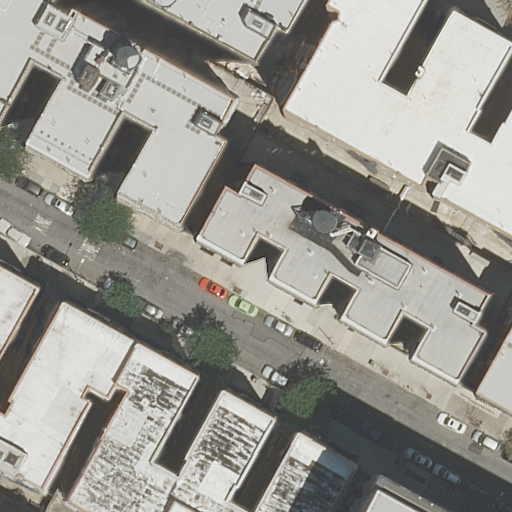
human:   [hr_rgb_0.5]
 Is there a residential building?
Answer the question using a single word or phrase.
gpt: yes

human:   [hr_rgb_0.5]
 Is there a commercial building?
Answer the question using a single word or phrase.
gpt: no

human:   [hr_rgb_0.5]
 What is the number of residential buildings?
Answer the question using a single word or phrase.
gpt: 8

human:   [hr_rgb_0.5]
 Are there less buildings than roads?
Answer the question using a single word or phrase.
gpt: no

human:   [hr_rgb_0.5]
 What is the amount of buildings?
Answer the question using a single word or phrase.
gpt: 8

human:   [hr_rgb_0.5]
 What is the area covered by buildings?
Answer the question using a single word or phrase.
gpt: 3784m2

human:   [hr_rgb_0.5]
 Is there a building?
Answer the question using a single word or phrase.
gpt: yes

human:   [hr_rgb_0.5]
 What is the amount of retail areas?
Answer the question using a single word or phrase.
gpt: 1

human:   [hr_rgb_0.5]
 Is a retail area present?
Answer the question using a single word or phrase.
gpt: yes

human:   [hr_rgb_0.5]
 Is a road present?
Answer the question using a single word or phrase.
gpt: yes

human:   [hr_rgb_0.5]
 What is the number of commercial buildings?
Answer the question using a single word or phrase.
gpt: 0

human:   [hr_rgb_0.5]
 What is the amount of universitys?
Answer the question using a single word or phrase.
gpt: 2

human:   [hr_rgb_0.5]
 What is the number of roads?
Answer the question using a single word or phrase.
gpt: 2

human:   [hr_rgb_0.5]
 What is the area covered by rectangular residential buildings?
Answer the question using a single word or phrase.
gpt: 184m2

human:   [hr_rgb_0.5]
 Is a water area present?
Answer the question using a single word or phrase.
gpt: no

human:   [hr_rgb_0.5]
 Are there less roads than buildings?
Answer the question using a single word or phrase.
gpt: yes

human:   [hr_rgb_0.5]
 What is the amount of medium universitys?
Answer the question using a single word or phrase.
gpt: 0

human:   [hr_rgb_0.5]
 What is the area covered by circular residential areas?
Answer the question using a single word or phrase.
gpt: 0m2

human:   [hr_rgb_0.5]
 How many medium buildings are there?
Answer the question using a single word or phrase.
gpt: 0

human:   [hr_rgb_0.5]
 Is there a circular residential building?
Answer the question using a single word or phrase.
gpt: no

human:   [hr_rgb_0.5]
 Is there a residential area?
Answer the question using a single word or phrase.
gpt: yes

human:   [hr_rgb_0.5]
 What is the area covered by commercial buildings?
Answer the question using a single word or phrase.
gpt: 0m2

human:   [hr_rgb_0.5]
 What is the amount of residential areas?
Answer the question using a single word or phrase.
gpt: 1

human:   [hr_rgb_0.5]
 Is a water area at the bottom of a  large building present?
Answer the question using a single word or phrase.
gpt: no

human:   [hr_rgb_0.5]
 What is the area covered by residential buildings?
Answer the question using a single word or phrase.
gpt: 3784m2

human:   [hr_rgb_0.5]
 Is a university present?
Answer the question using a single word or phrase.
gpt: yes

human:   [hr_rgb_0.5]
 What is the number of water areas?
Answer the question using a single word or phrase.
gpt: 0

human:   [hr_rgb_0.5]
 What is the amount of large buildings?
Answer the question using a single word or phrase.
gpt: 4

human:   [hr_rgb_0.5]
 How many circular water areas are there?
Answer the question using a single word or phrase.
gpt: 0

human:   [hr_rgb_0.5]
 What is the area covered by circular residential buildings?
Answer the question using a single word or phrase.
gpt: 0m2

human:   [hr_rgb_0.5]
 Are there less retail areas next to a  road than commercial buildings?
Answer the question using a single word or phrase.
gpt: no

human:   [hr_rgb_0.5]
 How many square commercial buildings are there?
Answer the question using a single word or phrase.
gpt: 0

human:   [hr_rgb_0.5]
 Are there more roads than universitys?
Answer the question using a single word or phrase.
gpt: no

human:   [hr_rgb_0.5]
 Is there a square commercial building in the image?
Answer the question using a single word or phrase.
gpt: no

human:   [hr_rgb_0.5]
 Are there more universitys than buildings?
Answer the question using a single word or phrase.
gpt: no

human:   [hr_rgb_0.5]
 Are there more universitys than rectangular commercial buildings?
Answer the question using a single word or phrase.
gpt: yes

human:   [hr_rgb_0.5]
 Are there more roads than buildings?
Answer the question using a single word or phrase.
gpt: no

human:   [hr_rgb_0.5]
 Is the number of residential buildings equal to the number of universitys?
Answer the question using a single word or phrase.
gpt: no

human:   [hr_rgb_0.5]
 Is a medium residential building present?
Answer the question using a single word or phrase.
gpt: no

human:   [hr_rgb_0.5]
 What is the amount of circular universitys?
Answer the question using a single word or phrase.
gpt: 0

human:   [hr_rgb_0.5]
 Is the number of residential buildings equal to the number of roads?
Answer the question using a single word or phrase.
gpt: no

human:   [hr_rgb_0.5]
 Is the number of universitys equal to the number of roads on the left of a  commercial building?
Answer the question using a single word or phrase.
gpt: no

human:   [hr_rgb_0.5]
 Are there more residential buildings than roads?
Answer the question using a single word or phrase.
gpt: yes

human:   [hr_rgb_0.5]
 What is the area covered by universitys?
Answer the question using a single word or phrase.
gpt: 19648m2

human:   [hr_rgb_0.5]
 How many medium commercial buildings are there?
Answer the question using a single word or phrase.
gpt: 0

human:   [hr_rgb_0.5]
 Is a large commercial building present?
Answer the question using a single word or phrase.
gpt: no

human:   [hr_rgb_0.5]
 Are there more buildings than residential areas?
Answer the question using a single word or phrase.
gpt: yes

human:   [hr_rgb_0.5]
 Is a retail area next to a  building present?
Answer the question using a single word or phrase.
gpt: yes

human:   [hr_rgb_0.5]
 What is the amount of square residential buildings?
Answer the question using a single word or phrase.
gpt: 0

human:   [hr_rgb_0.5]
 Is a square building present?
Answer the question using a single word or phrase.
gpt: no

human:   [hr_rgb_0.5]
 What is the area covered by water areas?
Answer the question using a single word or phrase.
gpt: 0m2

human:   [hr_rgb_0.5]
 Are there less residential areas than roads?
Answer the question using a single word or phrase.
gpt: yes

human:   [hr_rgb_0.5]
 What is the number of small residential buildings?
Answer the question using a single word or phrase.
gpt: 4

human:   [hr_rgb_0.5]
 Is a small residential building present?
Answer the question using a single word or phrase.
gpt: yes

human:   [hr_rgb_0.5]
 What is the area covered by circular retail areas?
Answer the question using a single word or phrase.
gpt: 0m2

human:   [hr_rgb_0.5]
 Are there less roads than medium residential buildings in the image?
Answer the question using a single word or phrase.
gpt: no

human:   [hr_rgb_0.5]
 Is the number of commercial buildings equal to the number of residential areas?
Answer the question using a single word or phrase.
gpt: no

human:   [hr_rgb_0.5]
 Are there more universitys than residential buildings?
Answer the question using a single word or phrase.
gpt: no

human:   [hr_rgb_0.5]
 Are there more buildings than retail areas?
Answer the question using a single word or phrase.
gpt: yes

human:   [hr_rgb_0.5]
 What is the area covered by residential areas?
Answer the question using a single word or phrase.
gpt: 660m2

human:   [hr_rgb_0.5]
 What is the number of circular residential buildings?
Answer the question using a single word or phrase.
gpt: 0

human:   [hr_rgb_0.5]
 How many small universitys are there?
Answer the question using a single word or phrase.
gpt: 0

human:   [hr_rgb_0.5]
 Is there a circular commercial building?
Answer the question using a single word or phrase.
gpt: no

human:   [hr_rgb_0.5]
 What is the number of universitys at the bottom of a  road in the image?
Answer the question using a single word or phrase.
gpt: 0